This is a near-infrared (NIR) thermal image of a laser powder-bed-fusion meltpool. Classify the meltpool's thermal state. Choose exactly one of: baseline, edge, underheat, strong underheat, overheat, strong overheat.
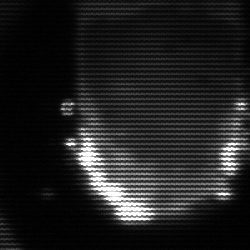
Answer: baseline